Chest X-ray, AP view. Patient: 60 years old, sex M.
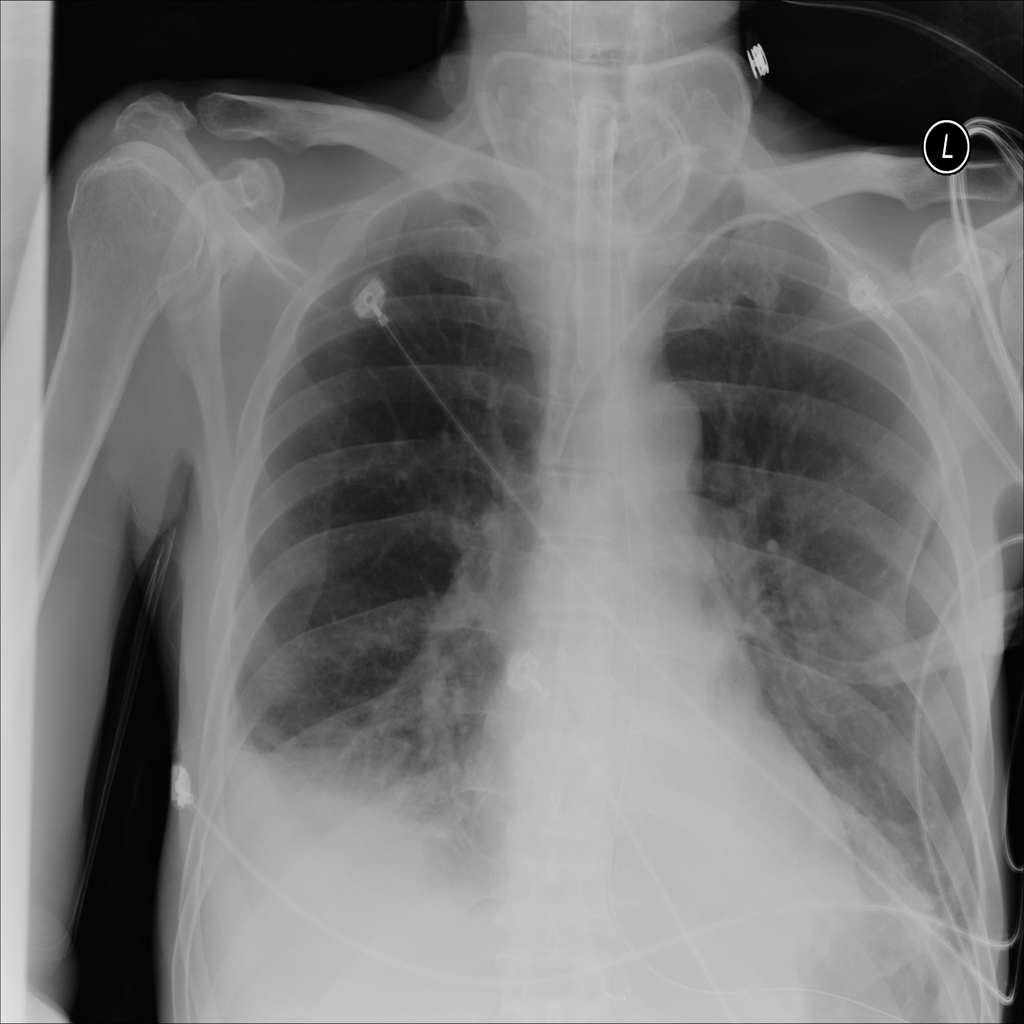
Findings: Atelectasis, Effusion